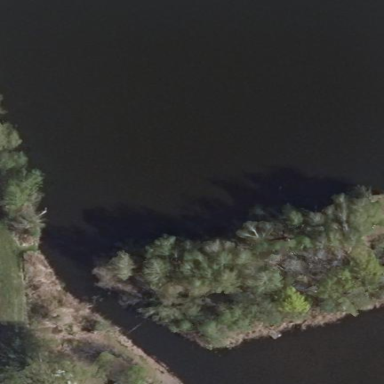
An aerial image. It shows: Pond with natural water.